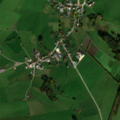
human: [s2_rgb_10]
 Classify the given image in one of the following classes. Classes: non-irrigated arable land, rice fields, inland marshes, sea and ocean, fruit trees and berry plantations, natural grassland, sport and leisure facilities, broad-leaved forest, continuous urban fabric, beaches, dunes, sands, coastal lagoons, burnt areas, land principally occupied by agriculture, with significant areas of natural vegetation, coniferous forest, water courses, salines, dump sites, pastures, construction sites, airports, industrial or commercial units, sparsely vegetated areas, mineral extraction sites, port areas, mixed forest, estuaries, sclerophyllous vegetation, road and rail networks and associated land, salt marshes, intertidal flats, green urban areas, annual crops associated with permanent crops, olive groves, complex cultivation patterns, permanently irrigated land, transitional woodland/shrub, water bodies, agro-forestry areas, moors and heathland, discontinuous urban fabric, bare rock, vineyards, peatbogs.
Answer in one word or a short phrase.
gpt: discontinuous urban fabric, pastures, complex cultivation patterns, mixed forest